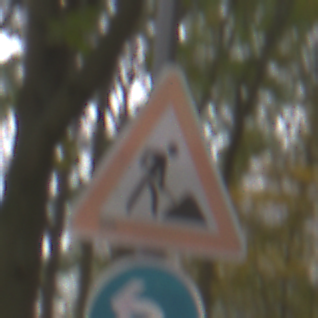
Verkehrszeichen: Arbeitsstelle
Zusatzzeichen unten: VorgeschriebeneFahrtrichtungLinks
Umgebung: Outdoor, Nature
Tageszeit: Midday
Wetter: Overcast
Licht: Natural
Jahreszeit: NotSpecified
Kontrast: LowContrast